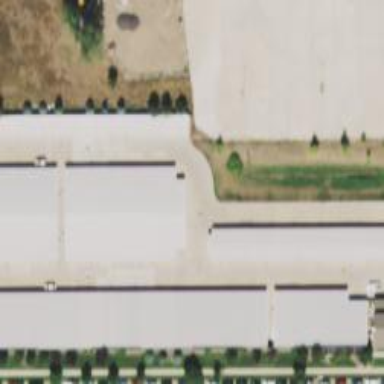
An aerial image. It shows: Storage rental shop.